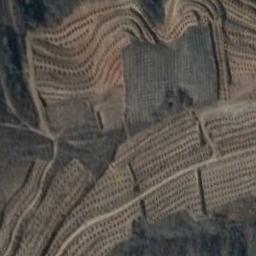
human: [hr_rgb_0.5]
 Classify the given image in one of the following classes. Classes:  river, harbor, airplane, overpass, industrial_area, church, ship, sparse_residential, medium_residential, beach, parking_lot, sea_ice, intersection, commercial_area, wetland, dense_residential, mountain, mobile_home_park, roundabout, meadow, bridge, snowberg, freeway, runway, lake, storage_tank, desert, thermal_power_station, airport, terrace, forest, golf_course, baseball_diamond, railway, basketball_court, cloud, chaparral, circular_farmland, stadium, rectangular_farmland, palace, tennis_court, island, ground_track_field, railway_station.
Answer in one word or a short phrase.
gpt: terrace